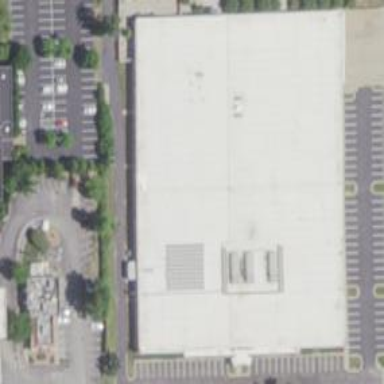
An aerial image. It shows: Commercial building.